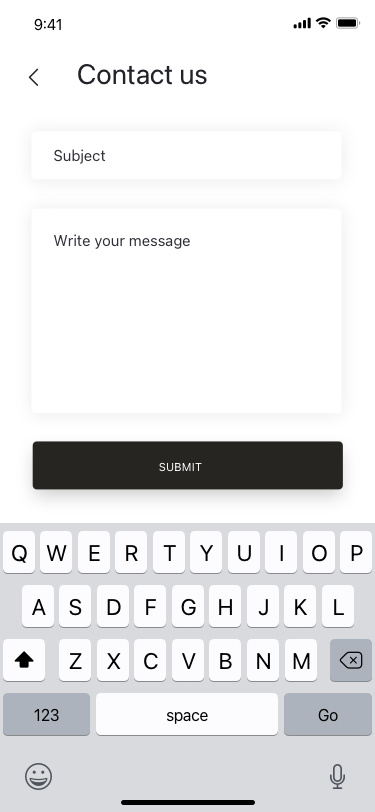
Text in this UI design:
Subject
Write your message
Submit
Contact us